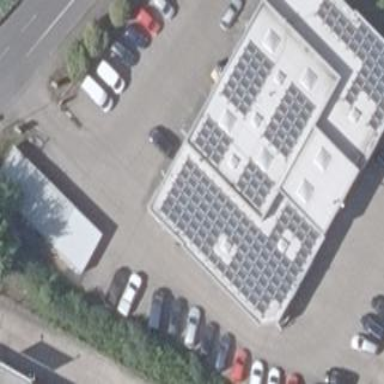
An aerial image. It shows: Building housing car shop offering both dealer and repair services.